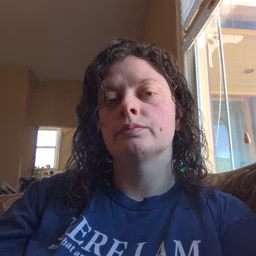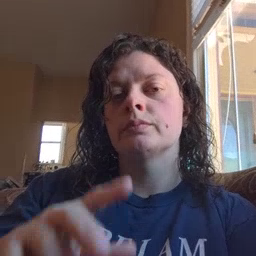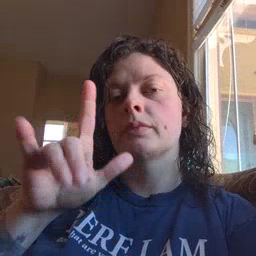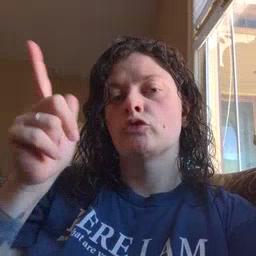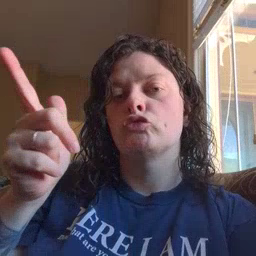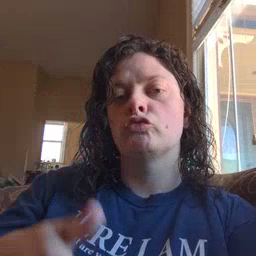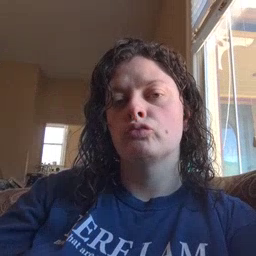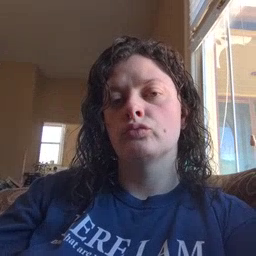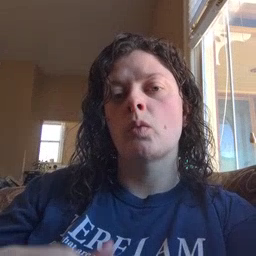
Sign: later